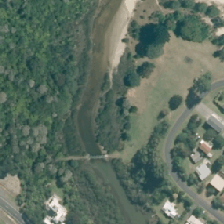
Land cover: urban_parkland